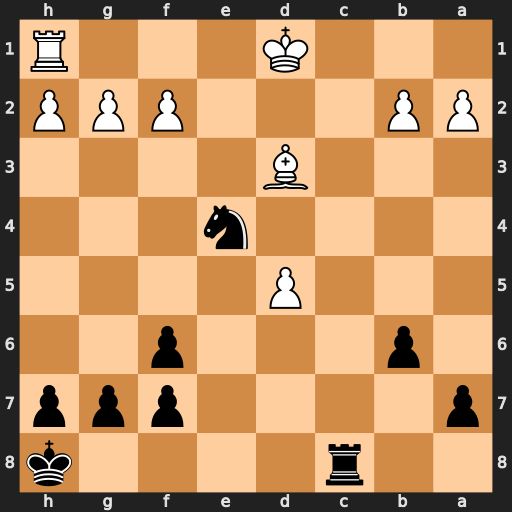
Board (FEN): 2r4k/p4ppp/1p3p2/3P4/4n3/3B4/PP3PPP/3K3R
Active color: b
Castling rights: -
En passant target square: -
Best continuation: Nxf2+ Ke2 Nxh1